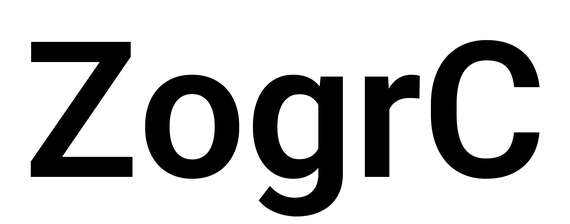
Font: Roboto_SemiBold